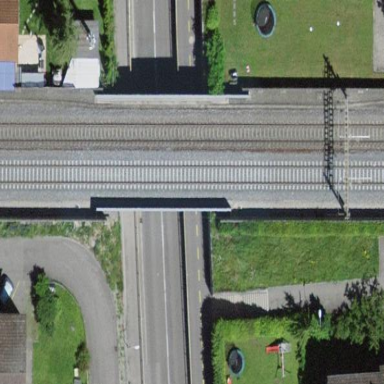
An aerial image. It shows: Bridge with beam structure.